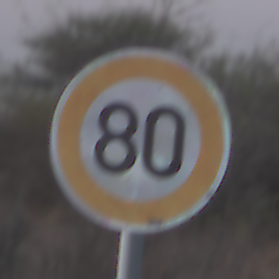
Verkehrszeichen: Geschwindigkeit80
Umgebung: Outdoor, Nature
Tageszeit: SunriseSunset
Wetter: Clear
Licht: Natural
Jahreszeit: NotSpecified
Kontrast: LowContrast